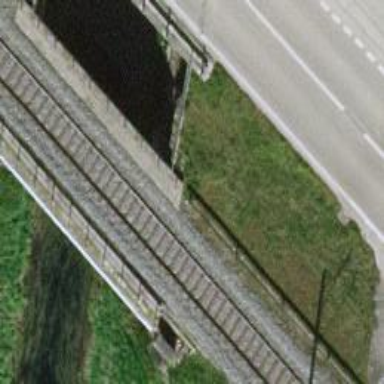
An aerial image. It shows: Bridge with single railway track electrified by contact line.